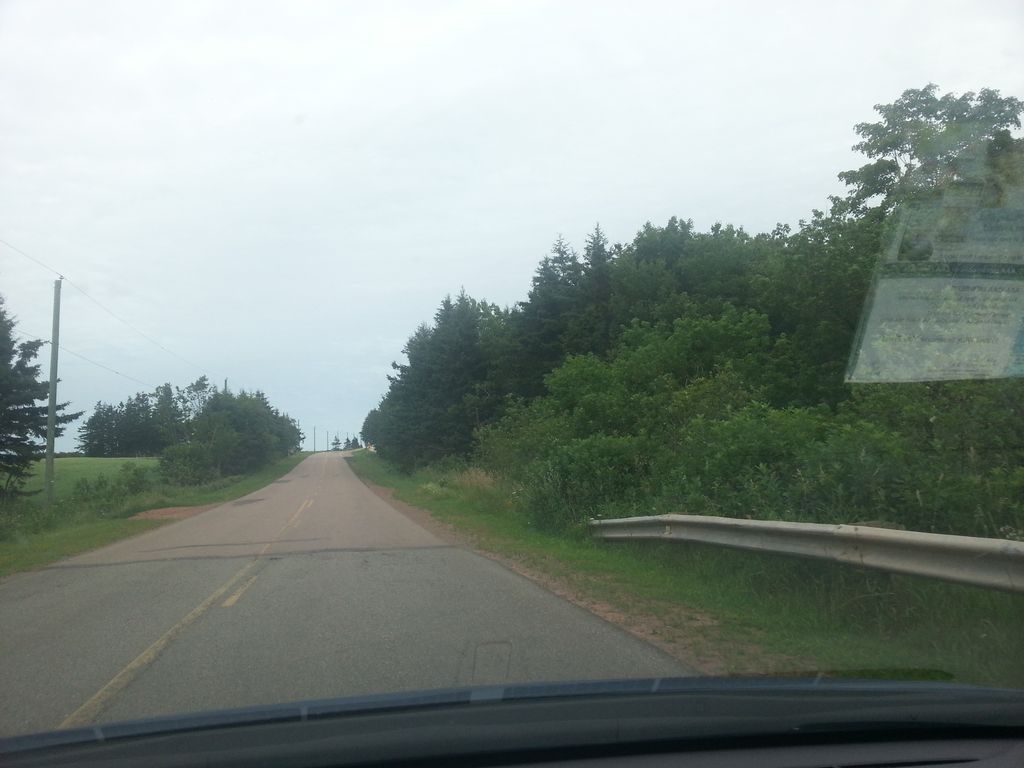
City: charlottetown